Question: I want to do a voxel-based measurement of spherical objects, represented in a numpy array. Because of the sampling, these spheres are represented as a group of cubes (because they are sampled in the array). I want to do a simulation of the introduced error by this grid-restriction. Is there any way to paint a 3D sphere in a numpy grid to run my simulations on? (So basically, a sphere of unit length one, would be one point in the array)
Or is there another way of calculating the error introduced by sampling?
In 2-D that seems to be easy...
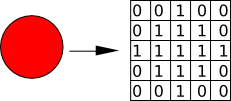
Answer: The most direct approach is to create a bounding box array, holding at each point the distance to the center of the sphere:
'''
>>> radius = 3
>>> r2 = np.arange(-radius, radius+1)**2
>>> dist2 = r2[:, None, None] + r2[:, None] + r2
>>> volume = np.sum(dist2 <= radius**2)
>>> volume
123
'''
The 2D case is easier to visualize:
'''
>>> dist2 = r2[:, None] + r2
>>> (dist2 <= radius**2).astype(np.int)
array([[0, 0, 0, 1, 0, 0, 0],
[0, 1, 1, 1, 1, 1, 0],
[0, 1, 1, 1, 1, 1, 0],
[1, 1, 1, 1, 1, 1, 1],
[0, 1, 1, 1, 1, 1, 0],
[0, 1, 1, 1, 1, 1, 0],
[0, 0, 0, 1, 0, 0, 0]])
>>> np.sum(dist2 <= radius**2)
29
'''